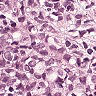
Metastatic tissue present: yes